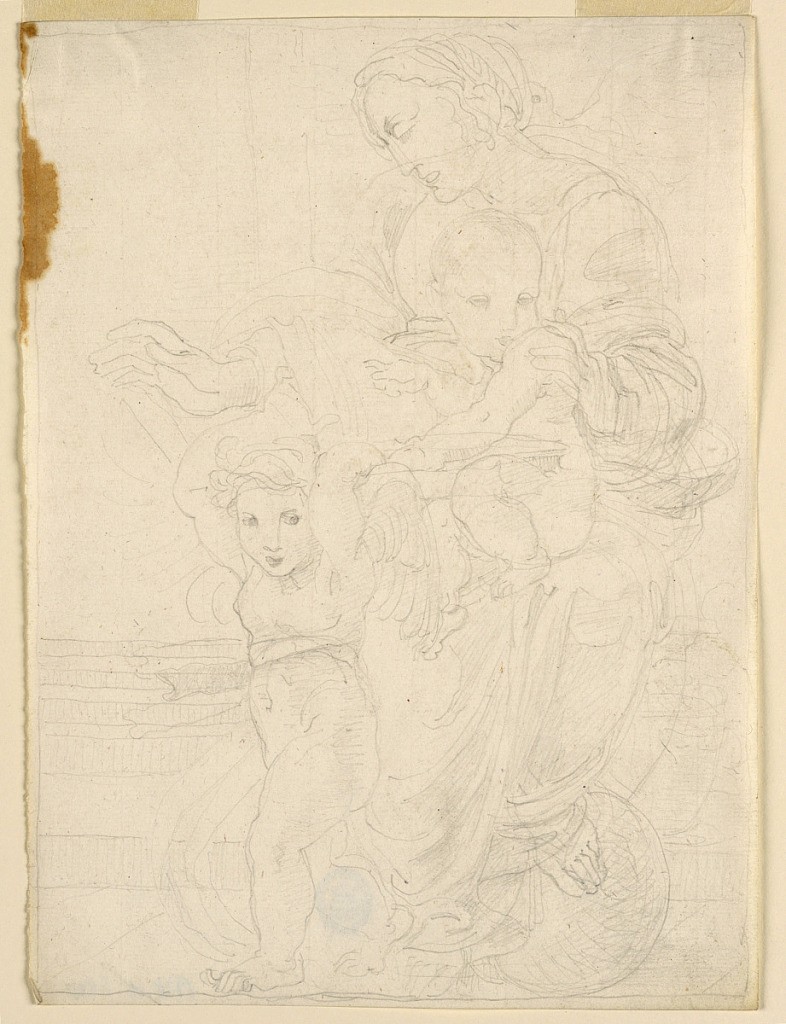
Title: The Virgin and Child with an Angel
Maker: Fortunato Duranti, Italian, 1787 - 1863
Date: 1820–1850
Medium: Graphite, impressed lines on paper
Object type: Drawing
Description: The Virgin is sitting, her left foot resting upon the globe. The Child sits in her lap. He puts his left hand into a basin which is supported by an angel with raised and backward turned hands. The Virgin, reading a book at which the Child's right hand points, tries to lift it with her right hand. Framing line.